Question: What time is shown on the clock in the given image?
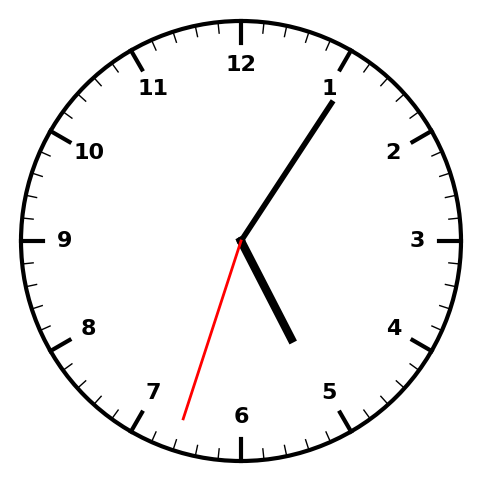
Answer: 05:05:33